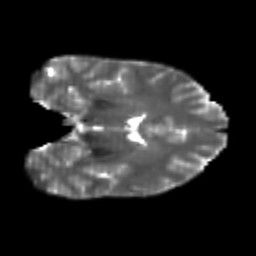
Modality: T2w
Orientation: coronal
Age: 26
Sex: female
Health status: healthy
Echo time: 0.074 s